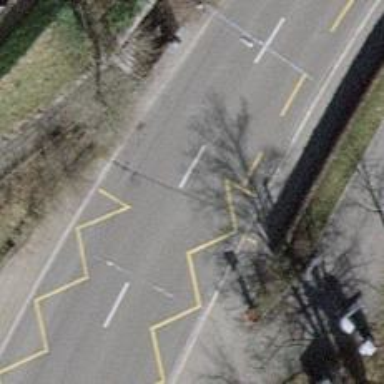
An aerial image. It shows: Trolleybus stop position for public transport.